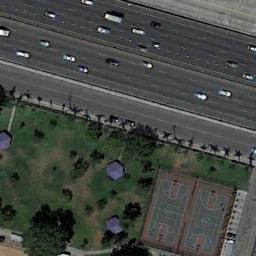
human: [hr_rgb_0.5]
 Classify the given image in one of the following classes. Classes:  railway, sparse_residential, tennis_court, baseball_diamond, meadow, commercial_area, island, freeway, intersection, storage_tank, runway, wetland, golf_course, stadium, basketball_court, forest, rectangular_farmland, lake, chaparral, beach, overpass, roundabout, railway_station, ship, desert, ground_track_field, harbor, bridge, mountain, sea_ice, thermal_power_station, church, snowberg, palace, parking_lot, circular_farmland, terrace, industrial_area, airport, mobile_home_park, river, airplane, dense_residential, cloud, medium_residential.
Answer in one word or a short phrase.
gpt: basketball_court